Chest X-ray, AP view. Patient: 11 years old, sex F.
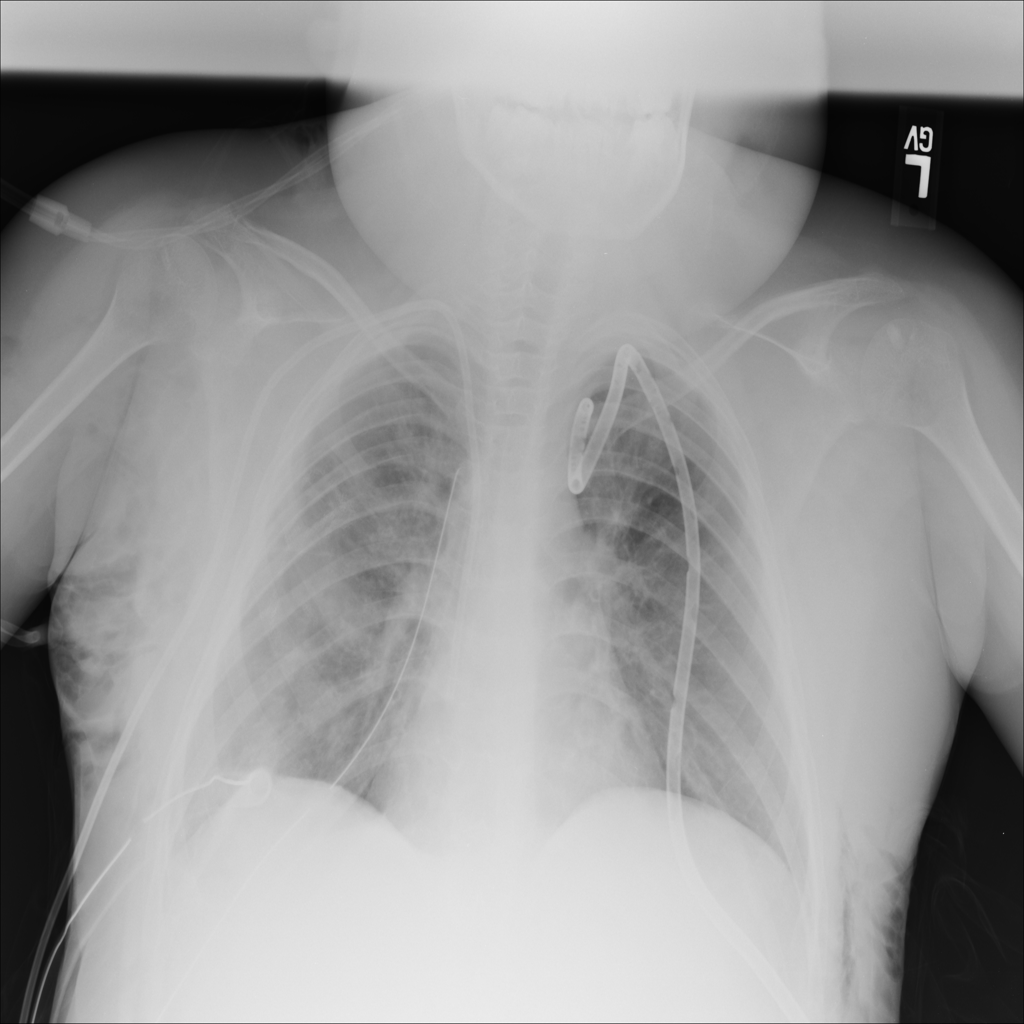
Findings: No Finding